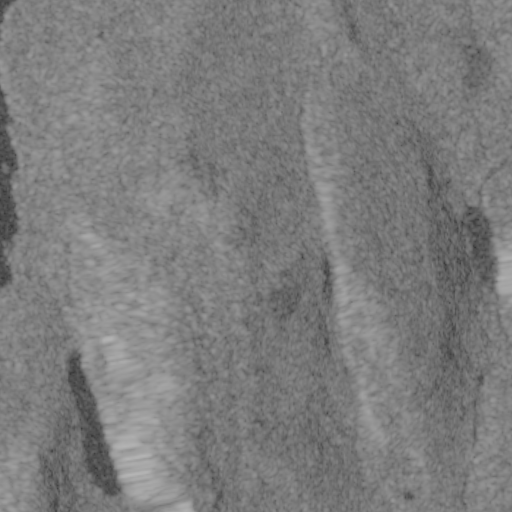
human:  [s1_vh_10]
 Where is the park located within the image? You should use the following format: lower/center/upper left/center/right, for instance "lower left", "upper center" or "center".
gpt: The park is located in the upper right of the image.
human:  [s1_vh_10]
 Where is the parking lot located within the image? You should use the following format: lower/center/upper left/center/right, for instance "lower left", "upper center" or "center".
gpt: There is no parking lot in the image.

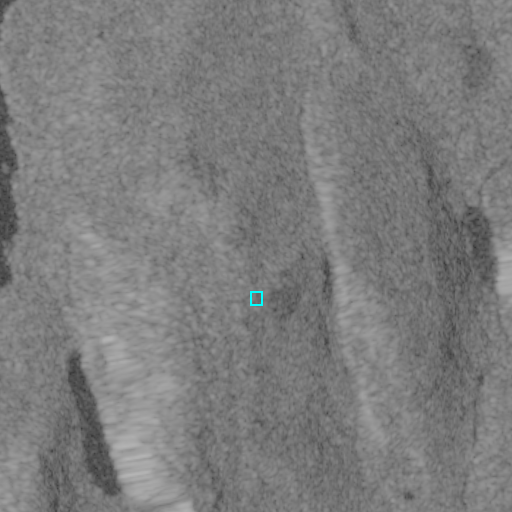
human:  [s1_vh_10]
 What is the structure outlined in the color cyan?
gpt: The structure outlined in cyan is a parking lot.
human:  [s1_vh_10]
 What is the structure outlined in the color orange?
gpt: There is no orange outline.